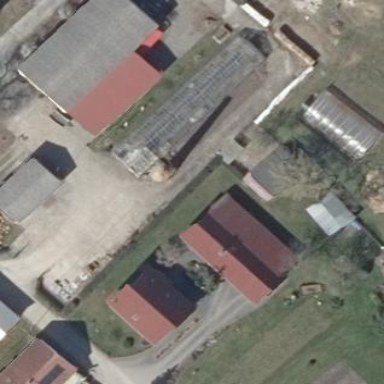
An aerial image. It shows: Greenhouse.